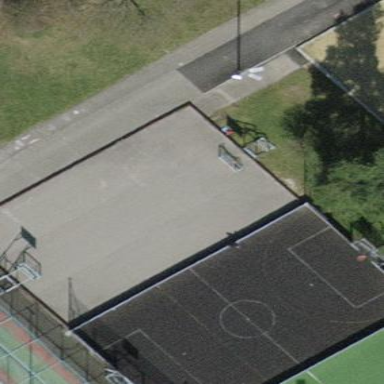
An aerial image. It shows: Fenced pitch for soccer and basketball activities.